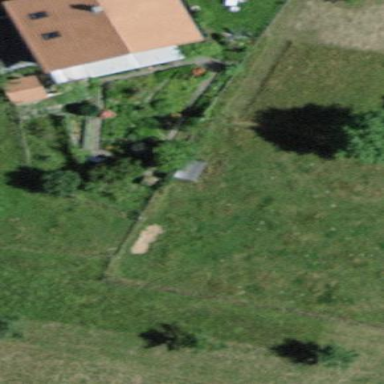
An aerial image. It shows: Garden that is leisure land.